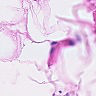
Metastatic tissue present: no